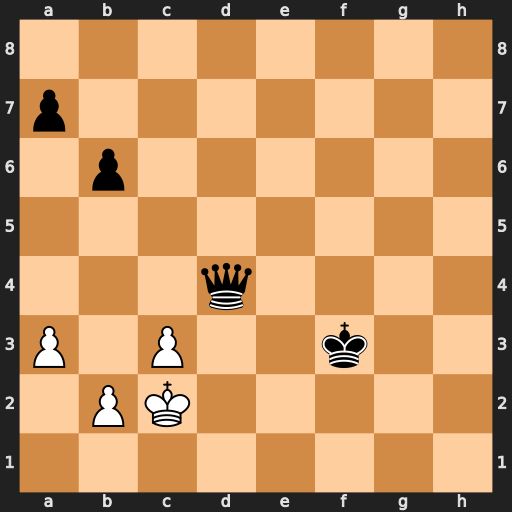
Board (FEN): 8/p7/1p6/8/3q4/P1P2k2/1PK5/8
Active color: w
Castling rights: -
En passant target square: -
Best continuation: cxd4 Ke4 Kc3